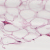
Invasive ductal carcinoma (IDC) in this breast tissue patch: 0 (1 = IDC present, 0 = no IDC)